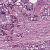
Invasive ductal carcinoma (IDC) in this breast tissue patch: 1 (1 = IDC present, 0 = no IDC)